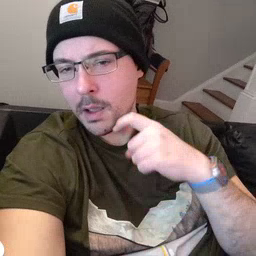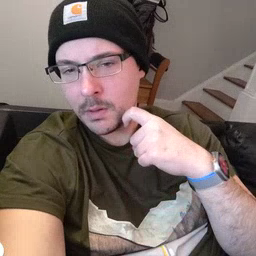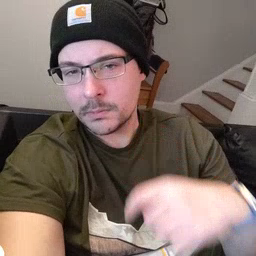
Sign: apple